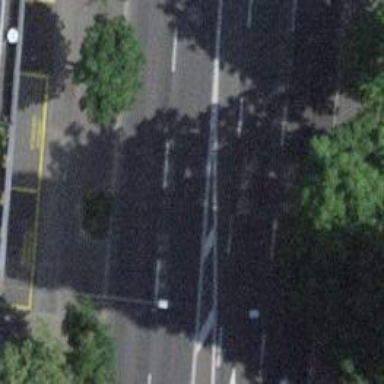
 and there are trolley wires present. The sidewalks also have asphalt surface."